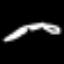
Label: squiggle